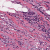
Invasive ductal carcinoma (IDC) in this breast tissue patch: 0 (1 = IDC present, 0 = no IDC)